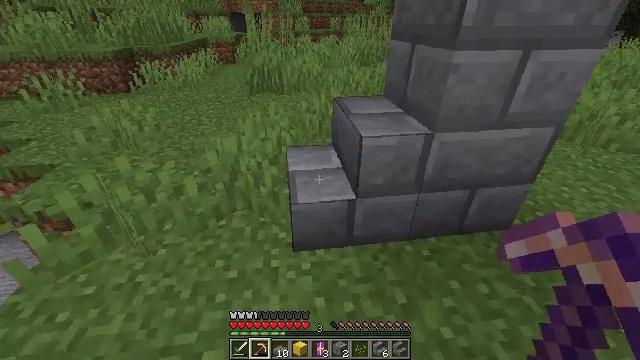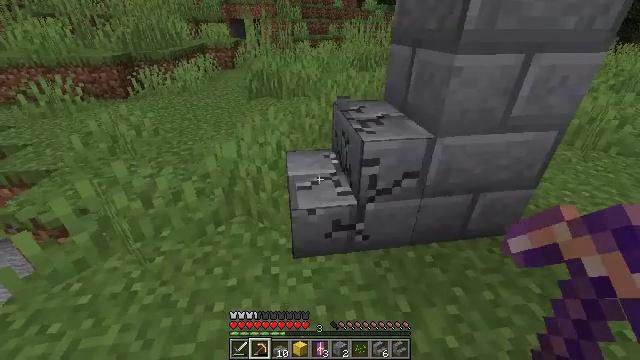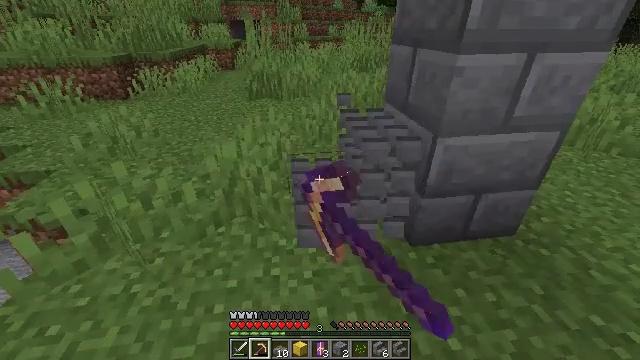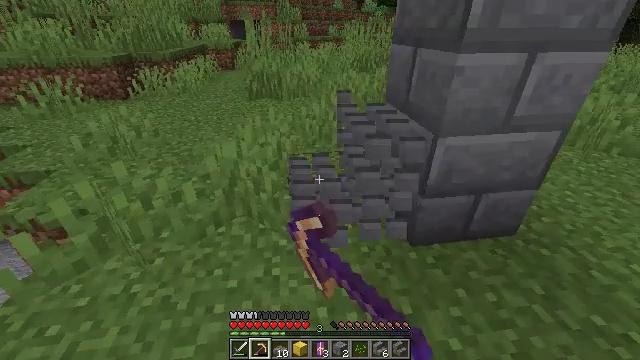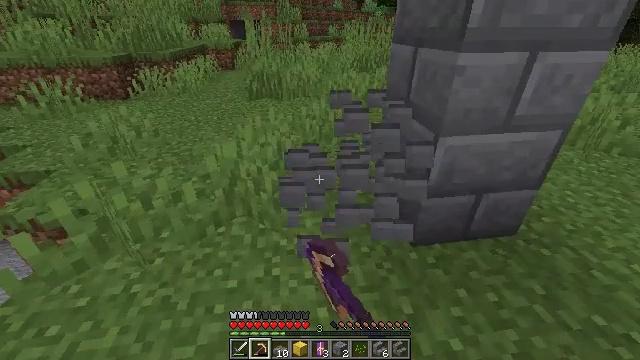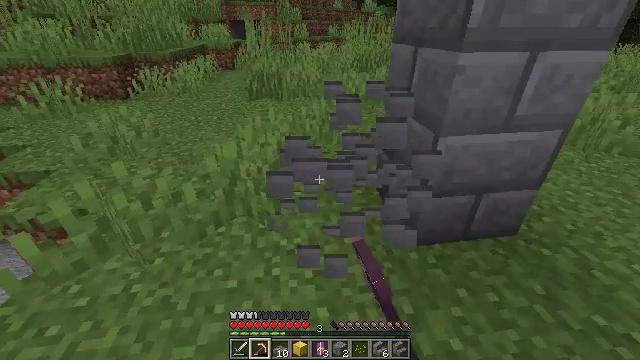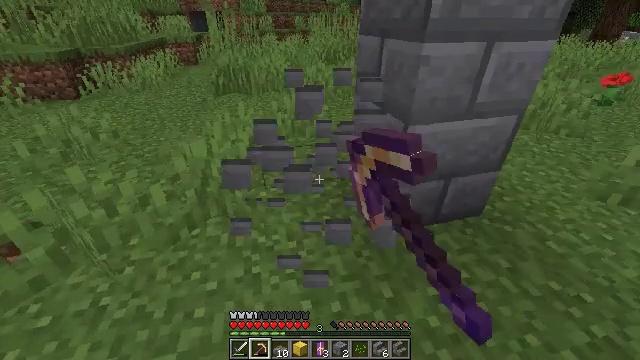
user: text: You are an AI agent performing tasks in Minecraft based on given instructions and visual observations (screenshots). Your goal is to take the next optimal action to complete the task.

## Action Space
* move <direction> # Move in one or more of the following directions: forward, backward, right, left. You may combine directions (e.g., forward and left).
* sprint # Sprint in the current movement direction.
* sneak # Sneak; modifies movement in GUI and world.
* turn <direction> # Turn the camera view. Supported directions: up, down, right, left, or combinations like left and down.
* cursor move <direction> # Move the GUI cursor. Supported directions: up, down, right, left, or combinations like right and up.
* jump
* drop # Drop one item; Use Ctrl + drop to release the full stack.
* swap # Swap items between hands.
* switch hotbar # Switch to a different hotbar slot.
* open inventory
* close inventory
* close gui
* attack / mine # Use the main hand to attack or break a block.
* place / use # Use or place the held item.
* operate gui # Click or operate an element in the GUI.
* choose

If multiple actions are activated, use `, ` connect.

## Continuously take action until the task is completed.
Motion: motion action
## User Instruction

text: Mine stone brick stairs block.
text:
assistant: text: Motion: attack / mine
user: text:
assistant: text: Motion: attack / mine
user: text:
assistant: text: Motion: attack / mine
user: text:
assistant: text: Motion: attack / mine
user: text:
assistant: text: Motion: attack / mine
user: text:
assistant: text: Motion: turn right and down, attack / mine
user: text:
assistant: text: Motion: attack / mine